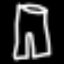
Label: pants